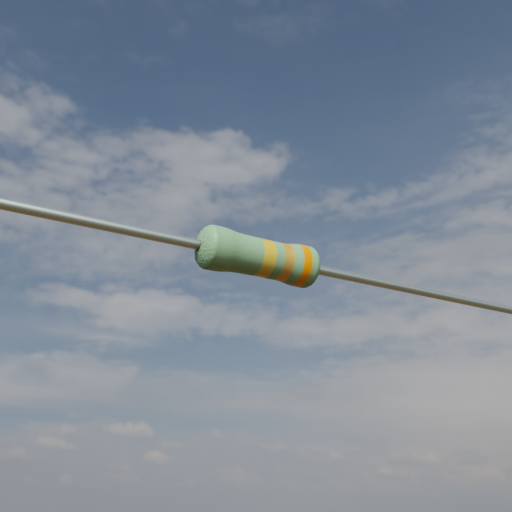
Resistor colour bands (in order): gold, gold, orange